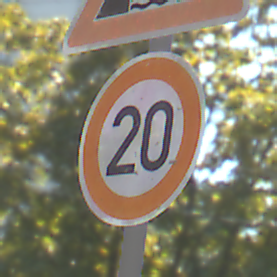
Verkehrszeichen: Geschwindigkeit20
Zusatzzeichen oben: BeweglicheBruecke
Umgebung: Outdoor, Urban
Tageszeit: Midday
Wetter: Clear
Licht: Natural
Jahreszeit: NotSpecified
Kontrast: HighContrast